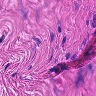
Metastatic tissue present: no